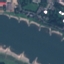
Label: River